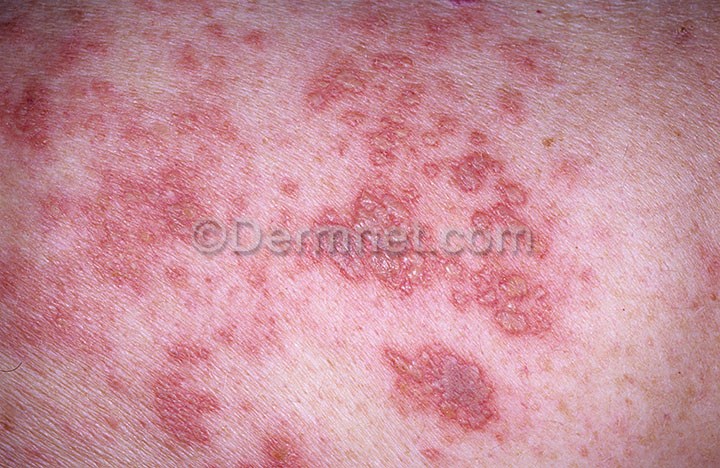
Disease: Warts Molluscum and other Viral Infections